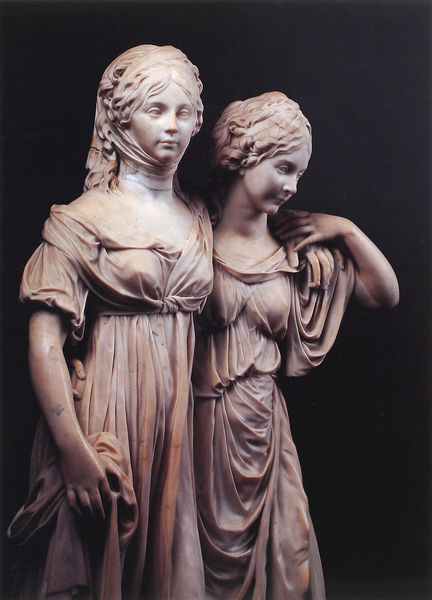
Titel: Doppelstandbild der Prinzessinnen Luise und Friederike von Preußen
Künstler: Johann Gottfried Schadow
Institution: Berlin, Staatliche Museen - Preußischer Kulturbesitz
Schlagwörter: weiß, frauen, mädchen, busen, kleid, kleider, marmor, tuch, jung, falten, knoten, gewand, haare, paar, locken, schulter, skulptur, statue, umarmung, kaiser, kopftuch, plastik, schwestern, umarmen, berlin, antike, denkmal, historismus, holt, bandage, tunika, preussen, standbild, umschlungen, gewandt, prinzessinnen, chiton, schulterfeei, arm um schulter